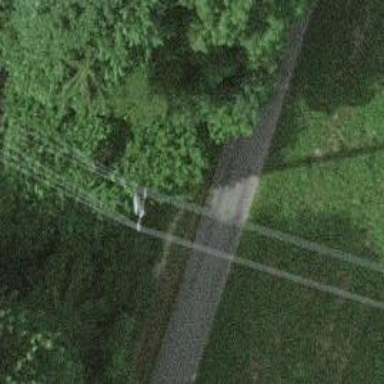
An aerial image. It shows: Power line is depicted.